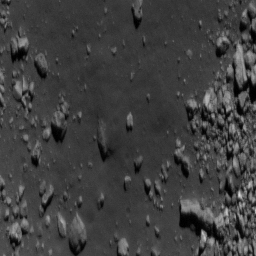
Pit: Copernicus LB4
Host crater: Copernicus
Host type: impact_melt
Lunar coordinates: latitude 10.204, longitude 339.999